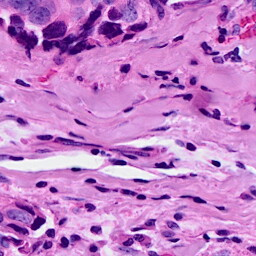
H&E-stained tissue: Breast